Field crop: maize
Growth stage: 2
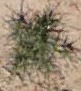
Species: salsola